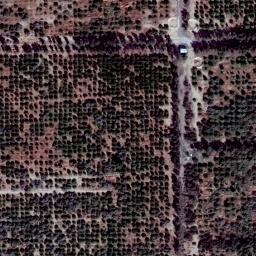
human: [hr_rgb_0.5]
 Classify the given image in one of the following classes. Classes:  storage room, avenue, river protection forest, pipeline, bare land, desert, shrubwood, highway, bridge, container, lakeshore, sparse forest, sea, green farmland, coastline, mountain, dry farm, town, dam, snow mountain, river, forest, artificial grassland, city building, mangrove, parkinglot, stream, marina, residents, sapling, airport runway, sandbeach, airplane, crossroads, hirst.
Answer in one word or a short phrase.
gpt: dry farm